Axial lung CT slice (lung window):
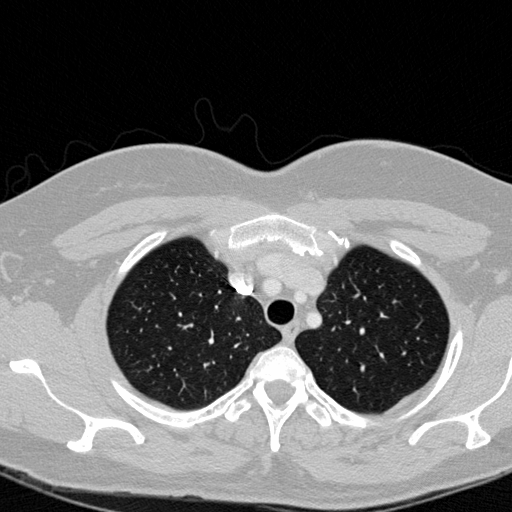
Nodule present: no